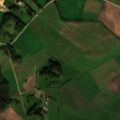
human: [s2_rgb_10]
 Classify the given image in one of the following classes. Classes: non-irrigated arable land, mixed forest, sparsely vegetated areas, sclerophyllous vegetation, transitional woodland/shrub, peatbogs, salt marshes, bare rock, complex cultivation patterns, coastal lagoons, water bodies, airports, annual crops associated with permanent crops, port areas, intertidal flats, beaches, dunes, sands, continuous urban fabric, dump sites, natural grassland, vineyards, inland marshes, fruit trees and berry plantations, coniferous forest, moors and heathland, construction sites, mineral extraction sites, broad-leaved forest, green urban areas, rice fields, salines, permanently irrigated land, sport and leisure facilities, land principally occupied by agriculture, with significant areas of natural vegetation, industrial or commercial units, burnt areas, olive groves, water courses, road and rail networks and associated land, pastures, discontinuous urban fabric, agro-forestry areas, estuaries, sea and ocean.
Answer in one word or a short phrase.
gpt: non-irrigated arable land, pastures, land principally occupied by agriculture, with significant areas of natural vegetation